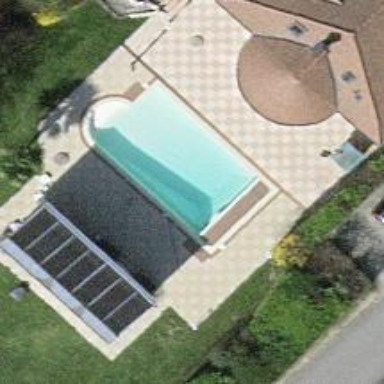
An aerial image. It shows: Swimming pool located in leisure land.